Field crop: maize
Growth stage: 1
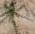
Species: salsola